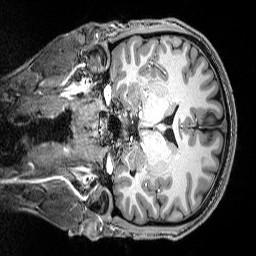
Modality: T1w
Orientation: coronal
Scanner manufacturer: siemens
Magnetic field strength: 3 T
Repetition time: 2.5 s
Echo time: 0.00343 s